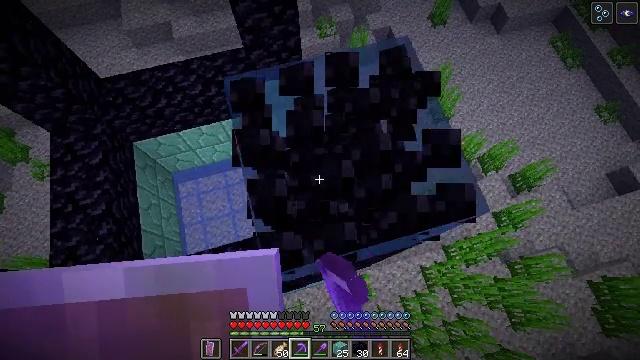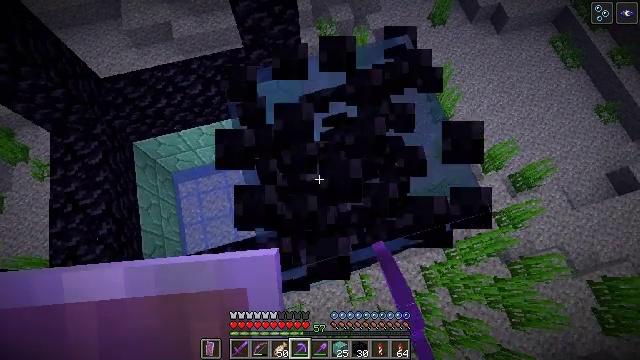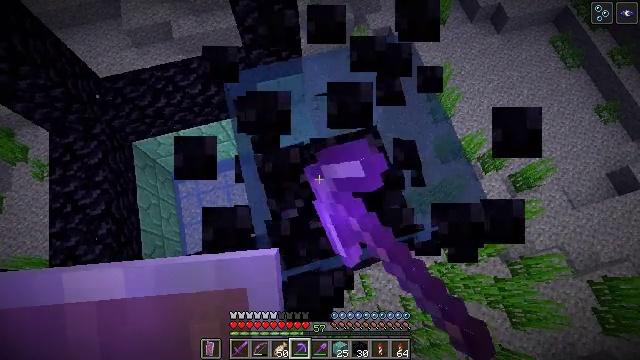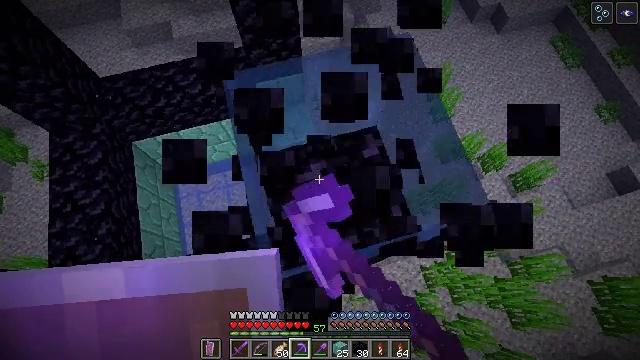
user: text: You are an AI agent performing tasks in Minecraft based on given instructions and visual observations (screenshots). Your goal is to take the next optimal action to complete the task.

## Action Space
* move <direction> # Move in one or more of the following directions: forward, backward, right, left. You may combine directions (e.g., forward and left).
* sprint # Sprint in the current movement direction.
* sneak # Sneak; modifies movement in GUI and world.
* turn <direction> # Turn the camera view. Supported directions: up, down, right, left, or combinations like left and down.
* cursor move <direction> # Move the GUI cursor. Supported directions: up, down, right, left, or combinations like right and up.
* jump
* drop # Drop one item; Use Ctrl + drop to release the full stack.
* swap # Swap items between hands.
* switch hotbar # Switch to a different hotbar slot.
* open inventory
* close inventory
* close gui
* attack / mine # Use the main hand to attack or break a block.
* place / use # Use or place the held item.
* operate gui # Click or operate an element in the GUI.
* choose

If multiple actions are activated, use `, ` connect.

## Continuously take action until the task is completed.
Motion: motion action
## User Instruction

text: Harvest obsidian for portal building.
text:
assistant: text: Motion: attack / mine
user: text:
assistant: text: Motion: attack / mine
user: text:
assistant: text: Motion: attack / mine
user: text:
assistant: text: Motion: attack / mine